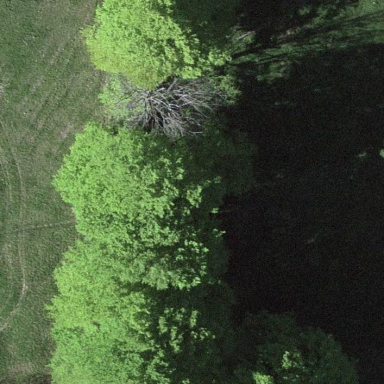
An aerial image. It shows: Forest area.